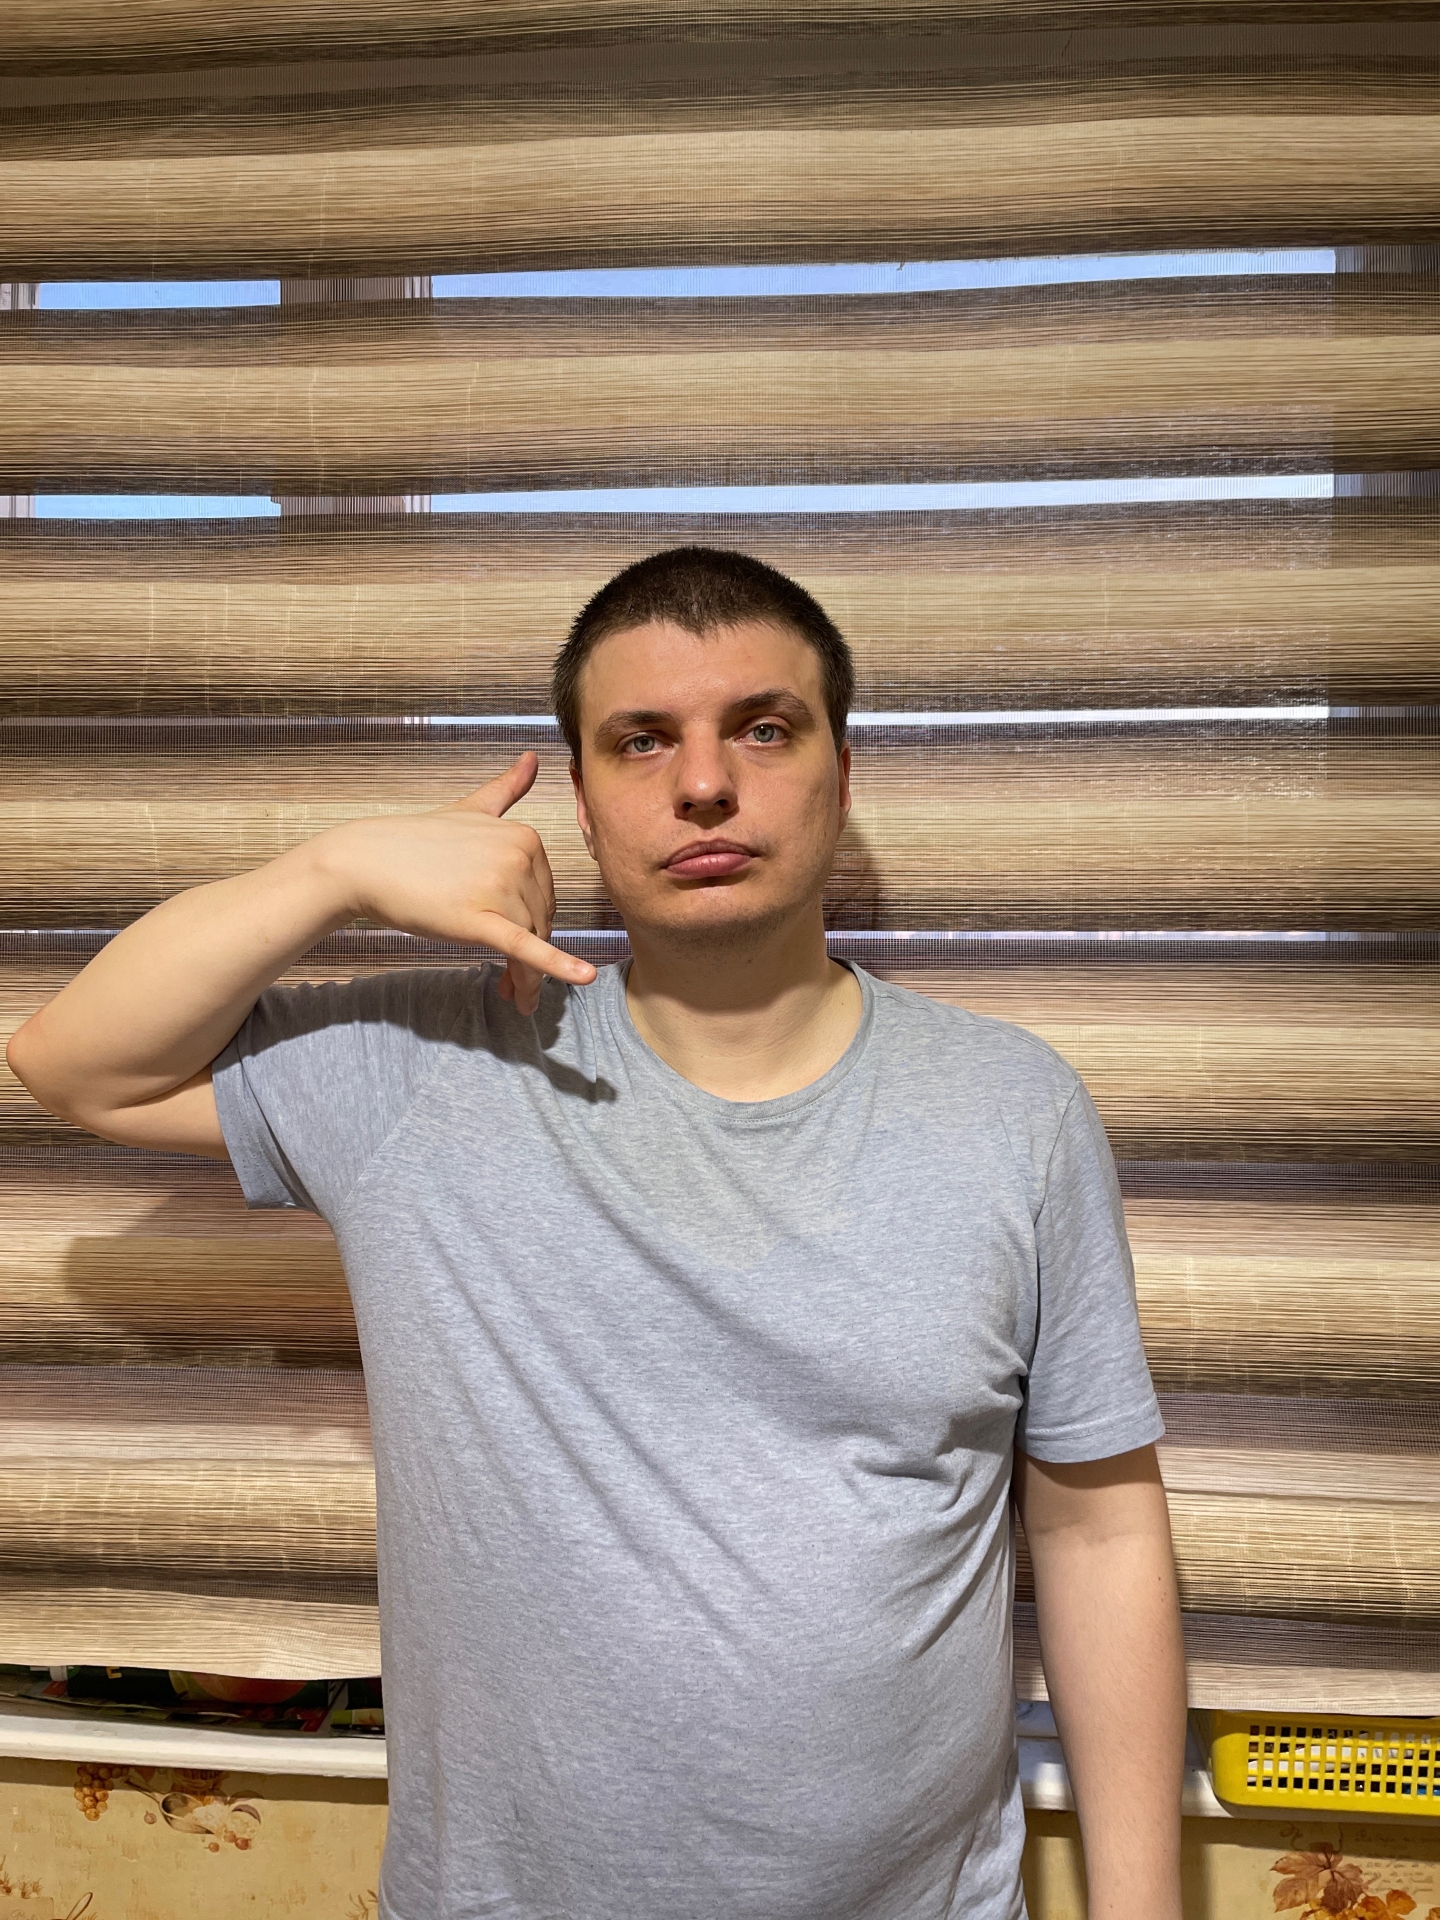
Label: clear